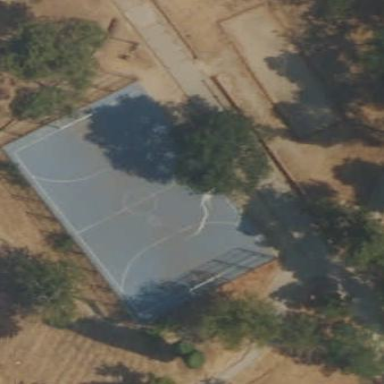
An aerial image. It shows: Concrete futsal pitch for leisure land.